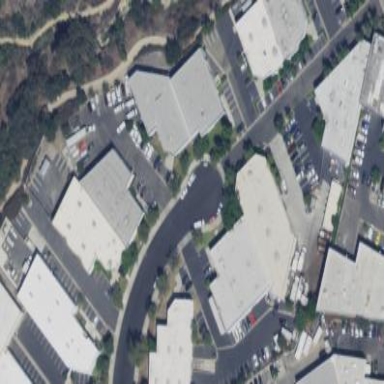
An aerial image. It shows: Commercial area.